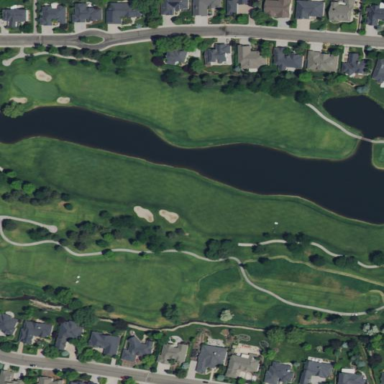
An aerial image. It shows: Picturesque scene of golf course with lateral water hazard.